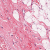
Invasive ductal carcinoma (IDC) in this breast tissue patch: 0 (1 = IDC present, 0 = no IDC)